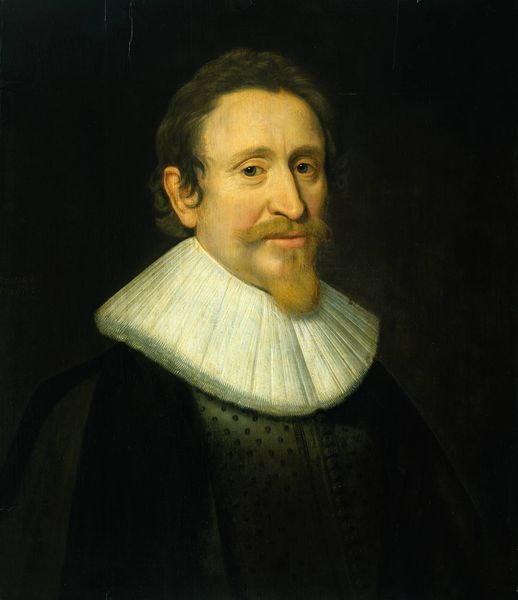
Titel: Hugo de Groot
Künstler: Michiel Jansz. van Miereveld
Standort: Amsterdam
Institution: Rijksmuseum
Schlagwörter: blau, dunkel, gemälde, haut, kopf, mann, schatten, umhang, weiß, grün, braun, frisur, grau, haar, hell, licht, mund, nase, ohr, schwarz, stirn, ölbild, blick, rot, malerei, alt, bart, blond, jacke, richter, schnurrbart, arme, augen, barock, falten, gesicht, inkarnat, kragen, lang, pelz, samt, spitze, ärmel, bild, bildnis, halskrause, herr, holland, mühlsteinkragen, portrait, porträt, öl, gewand, haare, kutte, mantel, sessel, adel, kaufmann, spitzen, augenbrauen, brustbild, en face, frontal, kinn, lippen, locken, ohren, renaissance, rosa, schultern, traurig, adlig, lächeln, spanien, ölgemälde, bischof, kaiser, könig, schnäuzer, falte, spitz, schmal, dreiviertelansicht, feinmalerei, knöpfe, kinnbart, weste, punkte, lachen, hell dunkel, eng, spanisch, bürger, wei0, krause, spitzbart, kurz, talar, halbprofil, oberteil, wams, schatte, adelig, patrizier, gelehrter, persönlichkeit, freundlich, gefältelt, gütig, königsfamilie, porträr, schnäuer, sprechend, ornat, sternchen, würdenträger, braune augen, patrizierkragen, langnasig